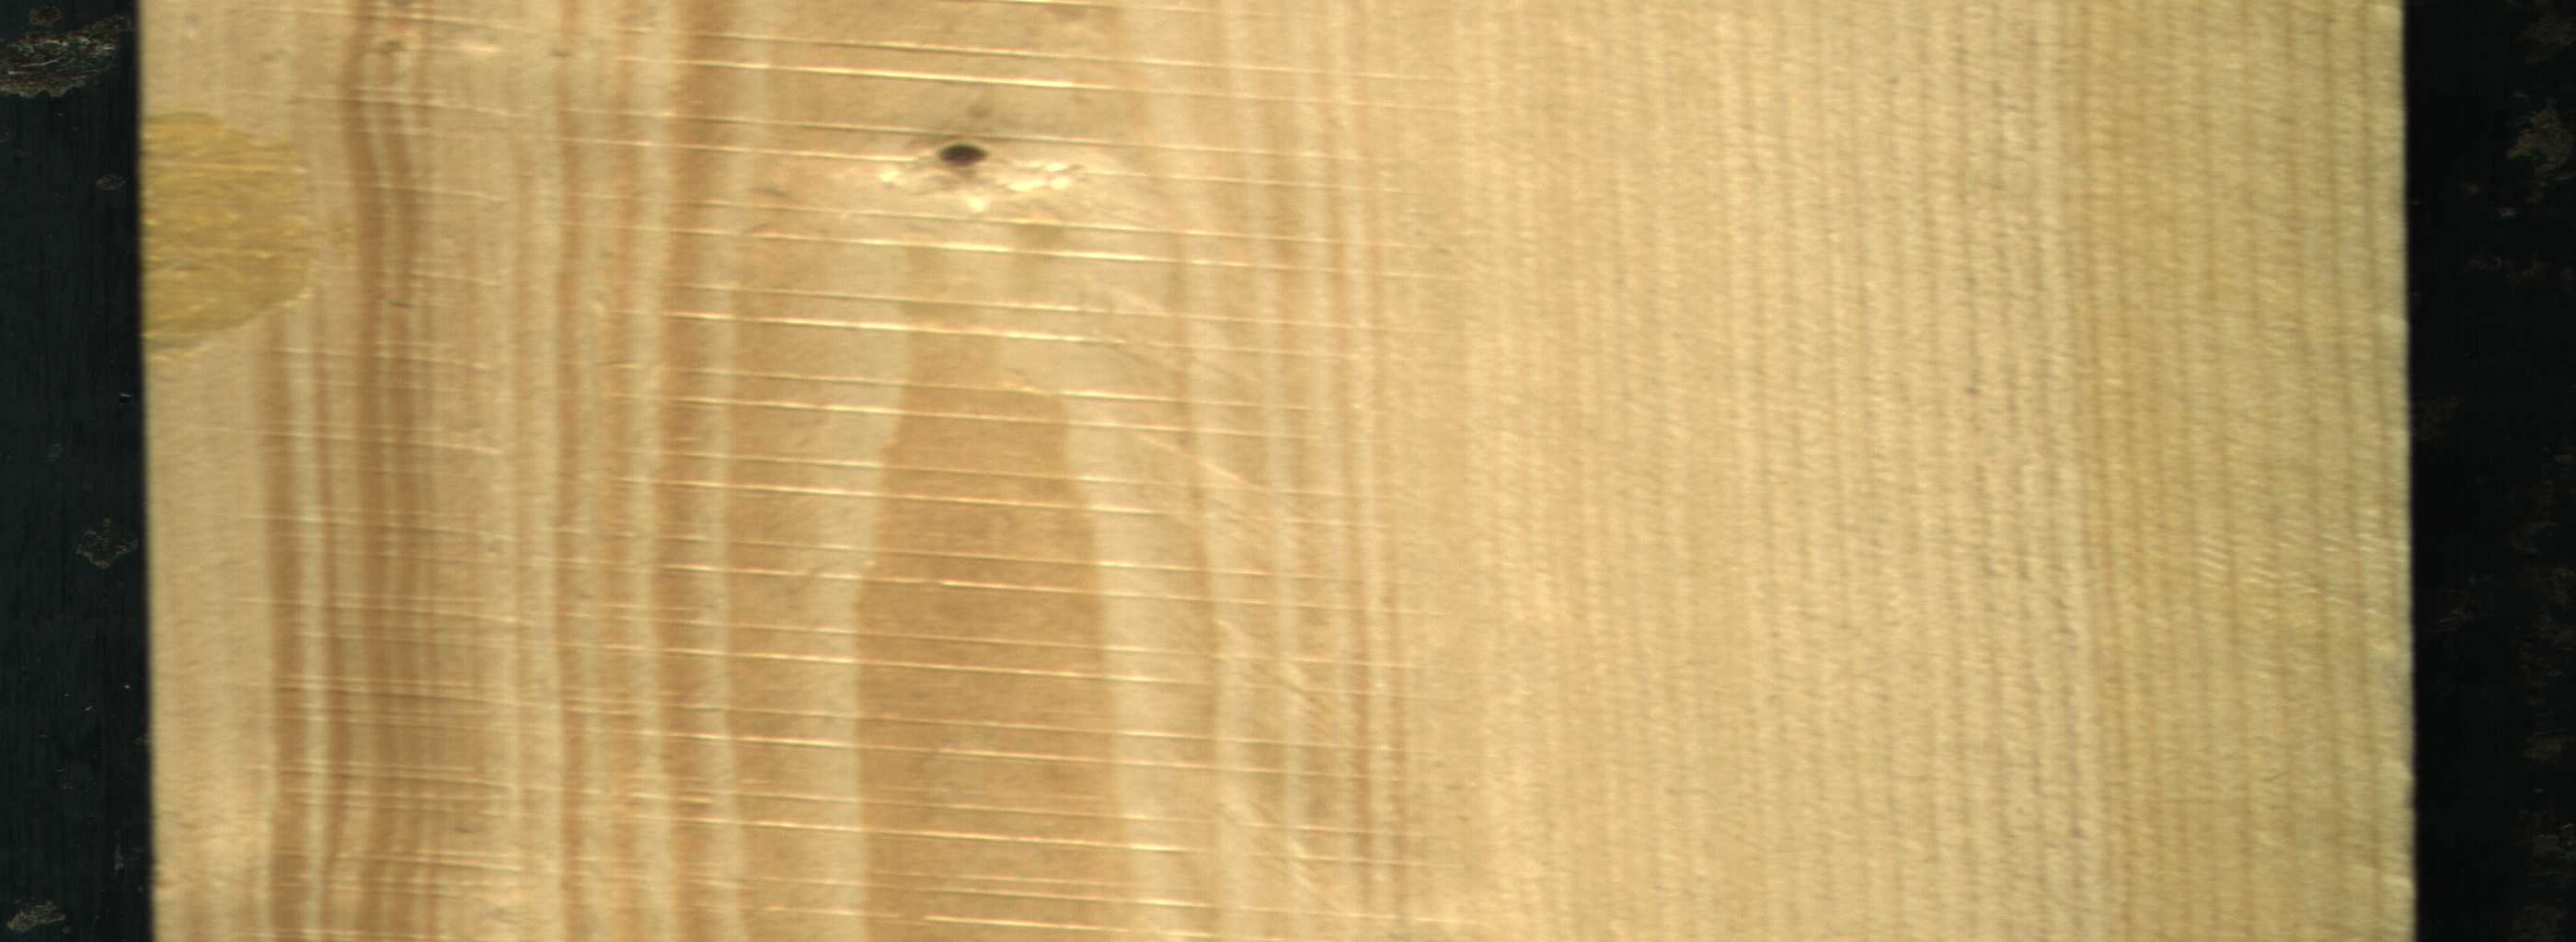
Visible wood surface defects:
Live_Knot